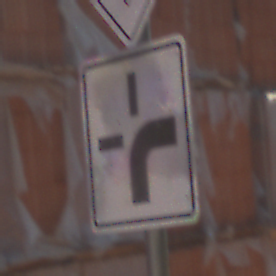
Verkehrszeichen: VerlaufVorfahrtsstrasse3
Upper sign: Vorfahrtsstrasse
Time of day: MorningAfternoon
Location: Outdoor (Nature)
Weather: Clear
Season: Summer
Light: Natural